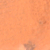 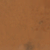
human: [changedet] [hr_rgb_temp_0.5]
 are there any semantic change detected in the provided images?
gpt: The area appears the same.